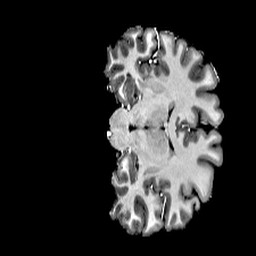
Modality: T1w
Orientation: coronal
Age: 29
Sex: female
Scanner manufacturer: siemens
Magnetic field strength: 6.98 T
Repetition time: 6 s
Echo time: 0.00302 s